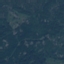
Land use / land cover class: Forest